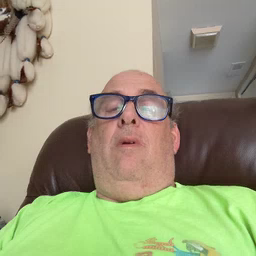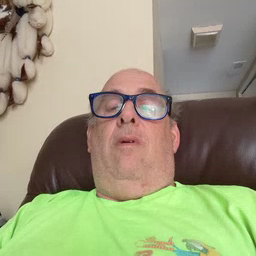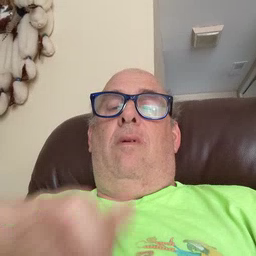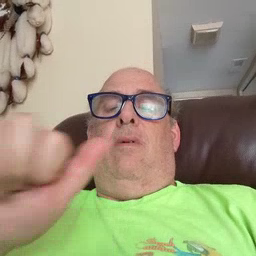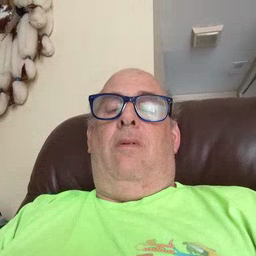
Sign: any